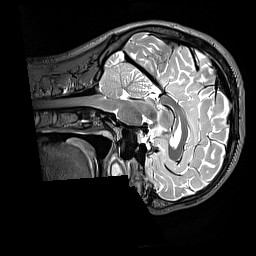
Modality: T2w
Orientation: sagittal
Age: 27
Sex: male
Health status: healthy
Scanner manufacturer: siemens
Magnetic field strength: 3 T
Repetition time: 3.2 s
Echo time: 0.568 s